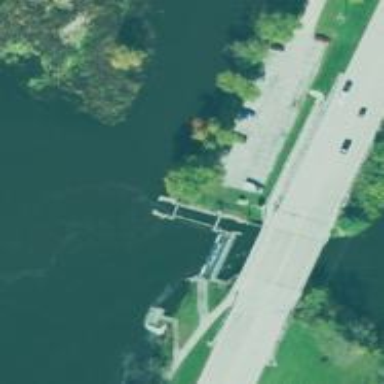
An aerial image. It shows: Lock gate on waterway.